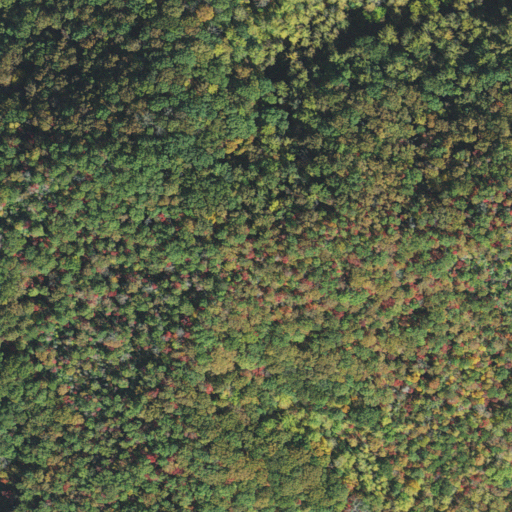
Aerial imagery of mountain in North Carolina named O'Dear Knob containing deciduous forest, mixed forest, and open development